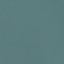
Label: SeaLake